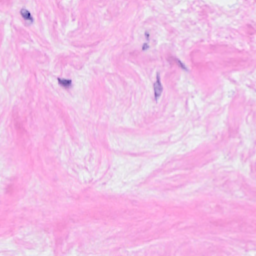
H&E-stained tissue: Breast